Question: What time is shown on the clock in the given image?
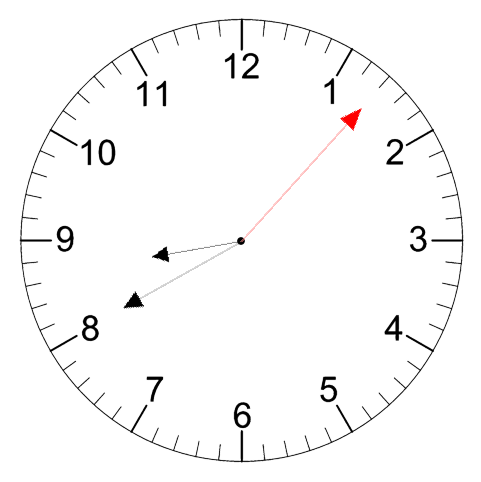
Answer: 08:40:07